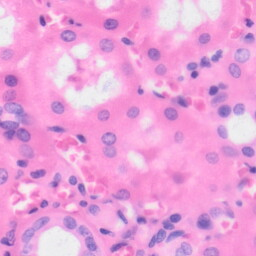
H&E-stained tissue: Kidney